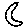
Label: moon